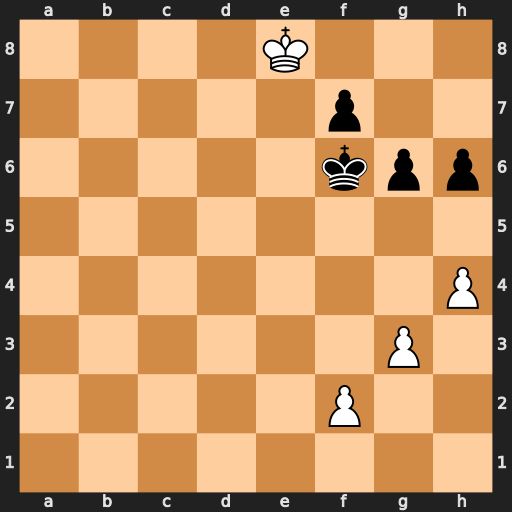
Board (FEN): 4K3/5p2/5kpp/8/7P/6P1/5P2/8
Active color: w
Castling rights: -
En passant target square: -
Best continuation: f3 Kg7 Ke7